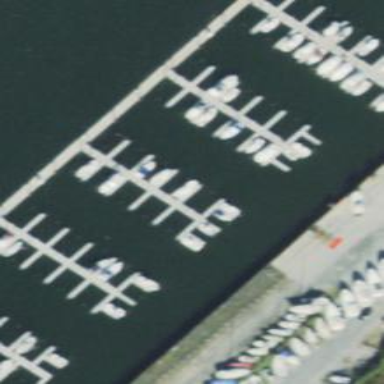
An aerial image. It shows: Pier with mooring facilities.